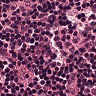
Metastatic tissue present: no